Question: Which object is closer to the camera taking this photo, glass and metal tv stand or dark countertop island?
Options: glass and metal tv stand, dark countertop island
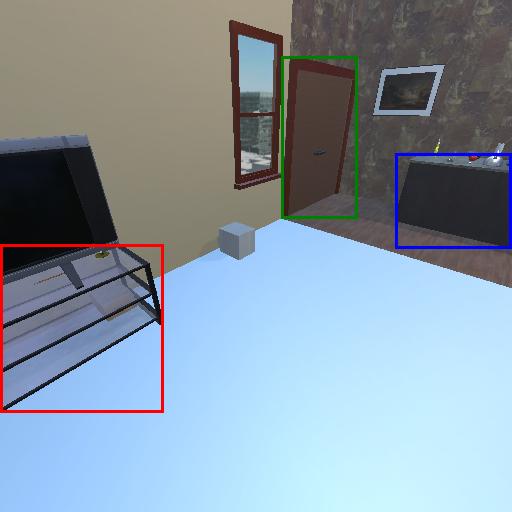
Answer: glass and metal tv stand